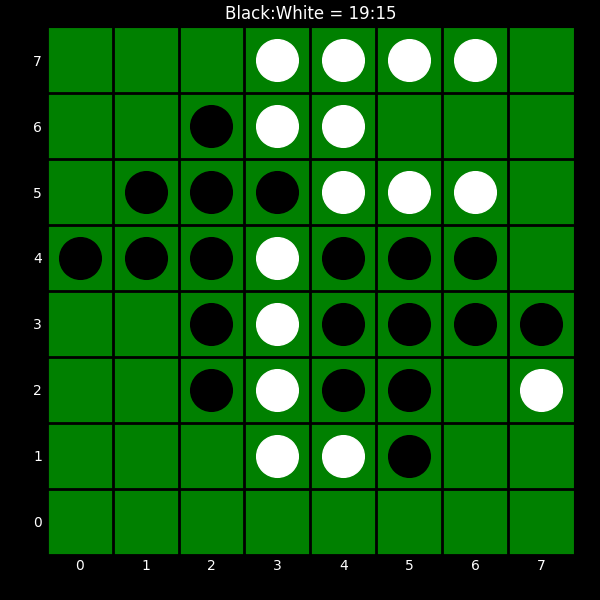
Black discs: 19
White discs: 15